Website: macys
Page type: delivery-shipping
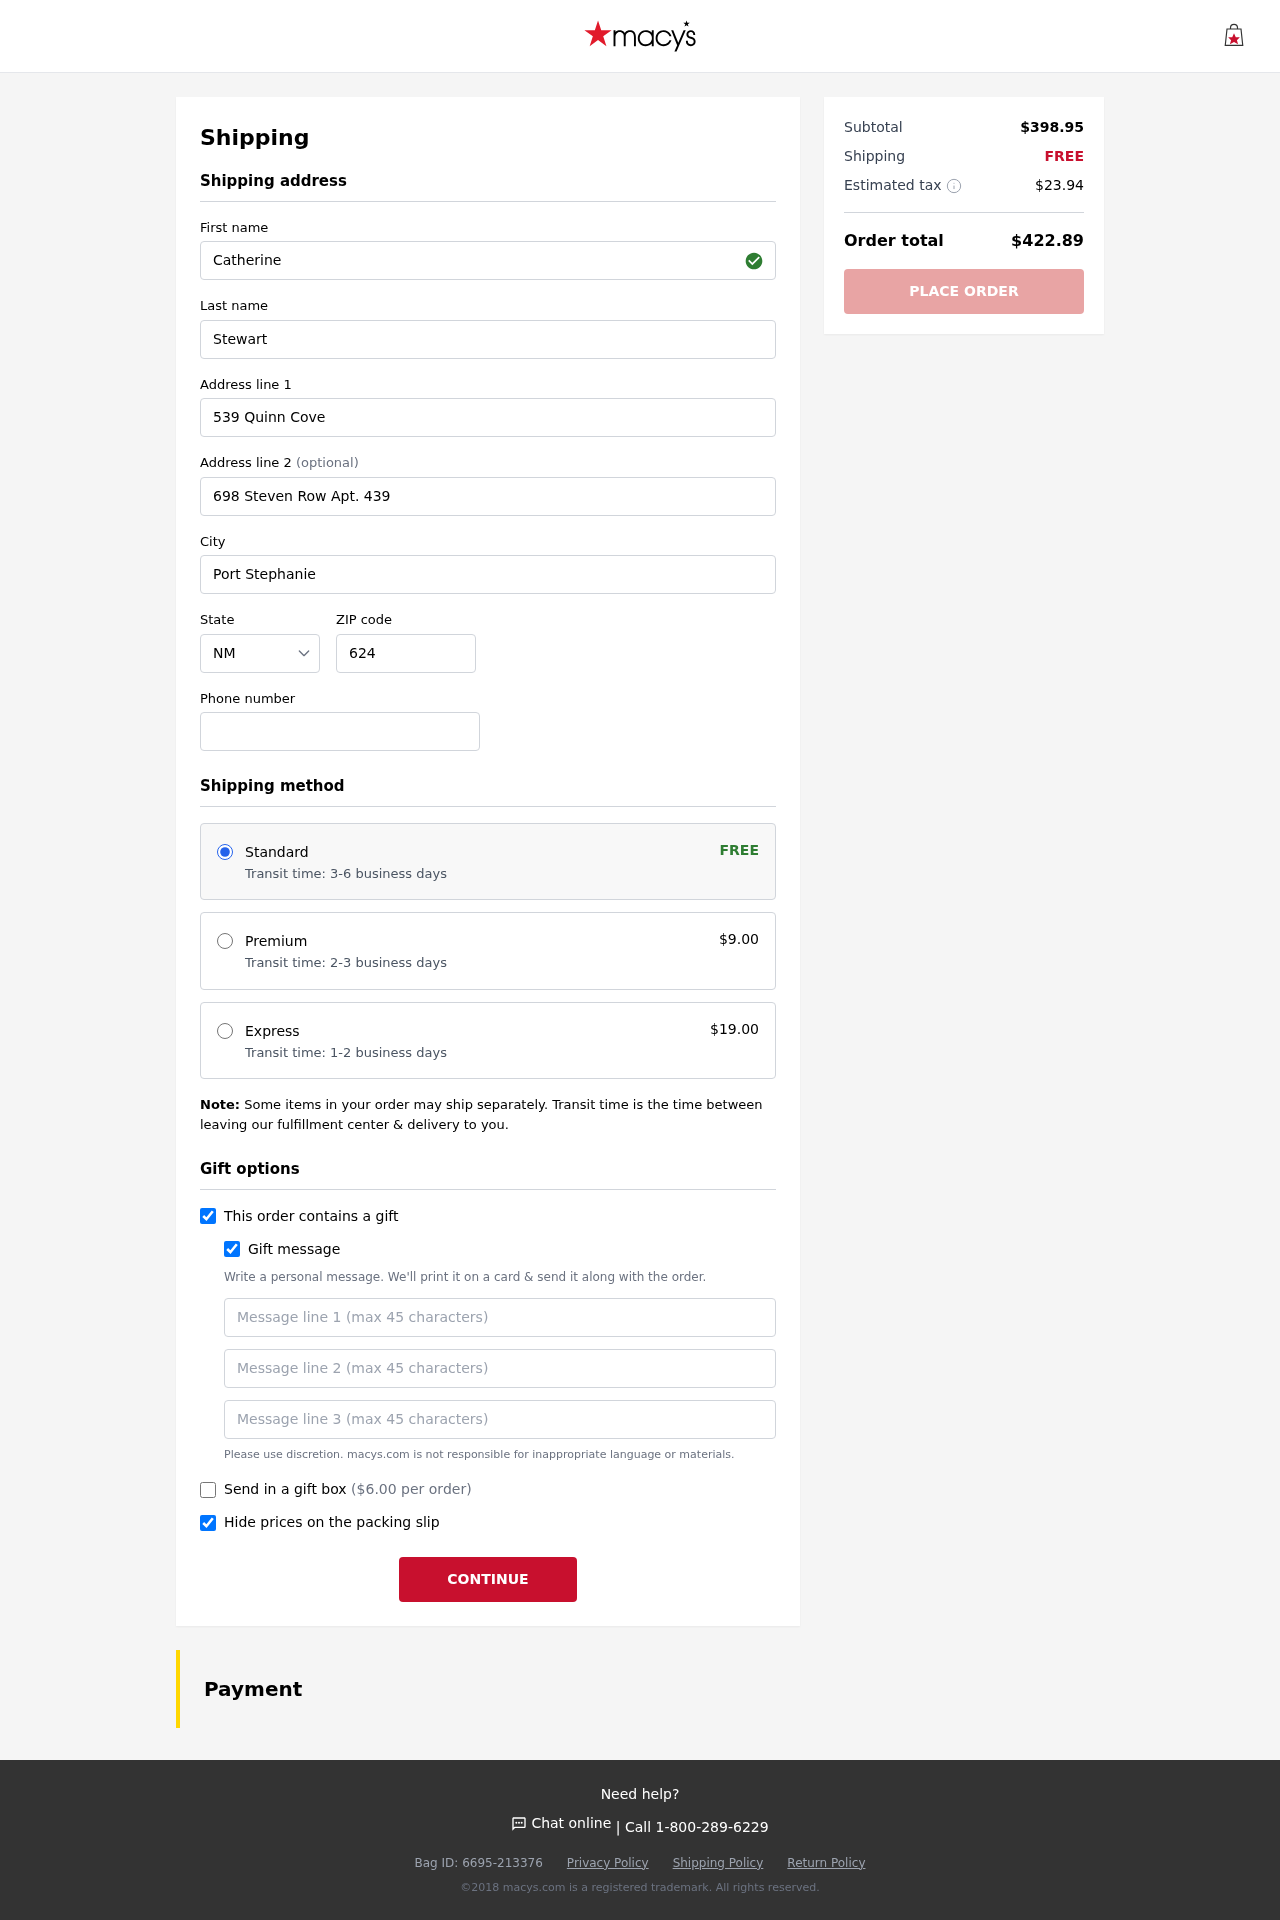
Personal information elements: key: PII_STATE_ABBR
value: NM
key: PII_FIRSTNAME
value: Catherine
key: PII_LASTNAME
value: Stewart
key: PII_STREET
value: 539 Quinn Cove
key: PII_STREET2
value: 698 Steven Row Apt. 439
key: PII_CITY
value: Port Stephanie
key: PII_POSTCODE
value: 62476
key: PII_PHONE
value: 8539921828
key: PII_GIFT_MESSAGE
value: Hey Jacob, I saw this cozy quilt set and thought it would bring some warmth and style to your space! I know how you love to make your home feel inviting. Enjoy snuggling up with it!  Catherine
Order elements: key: ORDER_SHIPPING_STANDARD
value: Transit time: 3-6 business days
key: ORDER_SHIPPING_COST
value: FREE
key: ORDER_SHIPPING_PREMIUM
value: Transit time: 2-3 business days
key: ORDER_SHIPPING_PREMIUM_PRICE
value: $9.00
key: ORDER_SHIPPING_EXPRESS
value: Transit time: 1-2 business days
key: ORDER_SHIPPING_EXPRESS_PRICE
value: $19.00
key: ORDER_GIFT_BOX_PRICE
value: ($6.00 per order)
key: ORDER_SUBTOTAL
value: $398.95
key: ORDER_SHIPPING_COST2
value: FREE
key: ORDER_TAX
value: $23.94
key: ORDER_TOTAL
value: $422.89